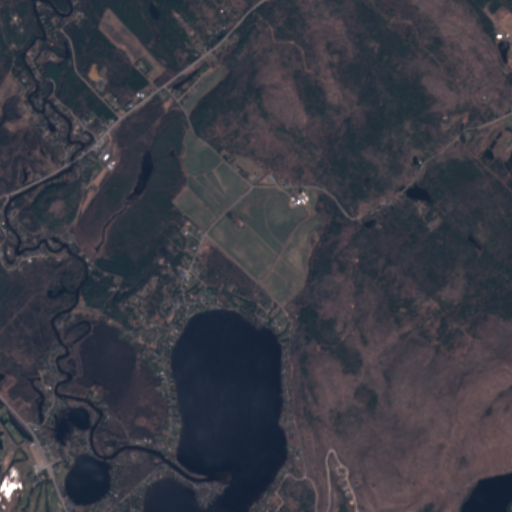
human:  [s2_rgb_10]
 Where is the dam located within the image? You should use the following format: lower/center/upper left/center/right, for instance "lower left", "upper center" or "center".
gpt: The dam is located in the center right of the image.
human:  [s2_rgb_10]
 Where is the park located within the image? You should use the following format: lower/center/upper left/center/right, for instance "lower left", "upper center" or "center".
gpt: The park is located in the lower left of the image.
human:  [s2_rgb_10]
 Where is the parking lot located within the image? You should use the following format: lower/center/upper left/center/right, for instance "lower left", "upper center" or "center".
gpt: The parking lot is located in the lower left of the image.
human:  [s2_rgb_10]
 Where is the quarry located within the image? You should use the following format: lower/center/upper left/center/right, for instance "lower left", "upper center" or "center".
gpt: The quarry is located in the center left of the image.
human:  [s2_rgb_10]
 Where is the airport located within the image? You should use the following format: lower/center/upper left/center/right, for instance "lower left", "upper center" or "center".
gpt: There is no airport in the image.